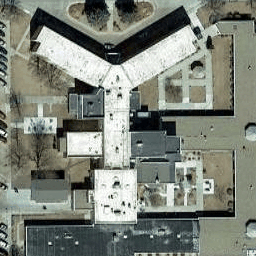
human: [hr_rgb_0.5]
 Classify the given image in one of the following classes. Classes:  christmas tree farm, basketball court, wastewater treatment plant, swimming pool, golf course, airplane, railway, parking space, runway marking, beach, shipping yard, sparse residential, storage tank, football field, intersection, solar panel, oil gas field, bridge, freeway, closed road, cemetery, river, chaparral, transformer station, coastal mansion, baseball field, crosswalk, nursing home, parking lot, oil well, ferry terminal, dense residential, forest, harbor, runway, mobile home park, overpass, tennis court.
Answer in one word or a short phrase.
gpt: nursing home